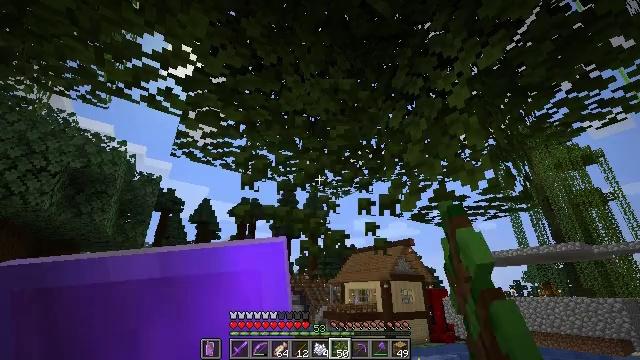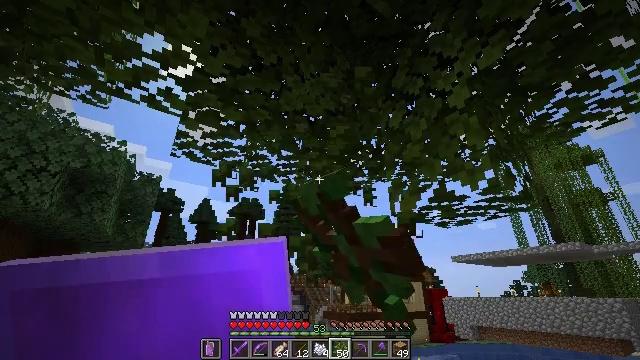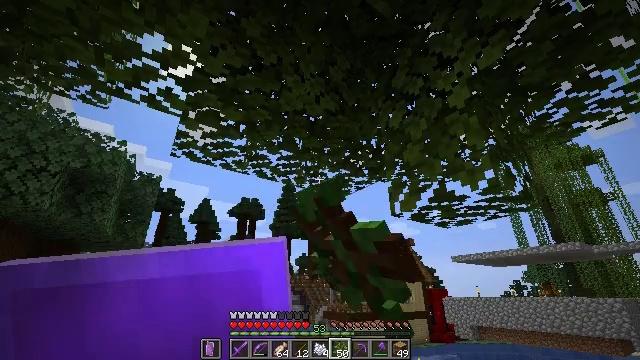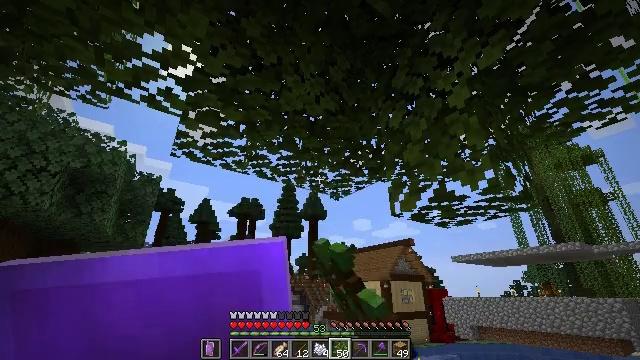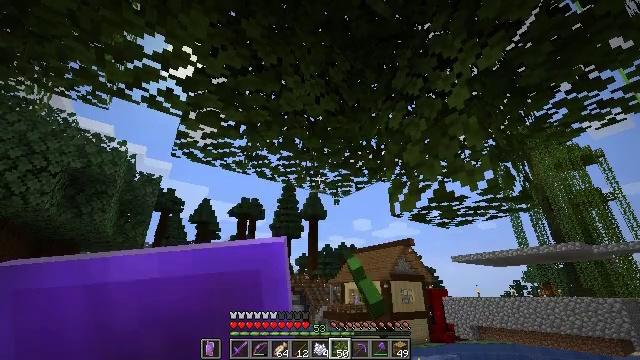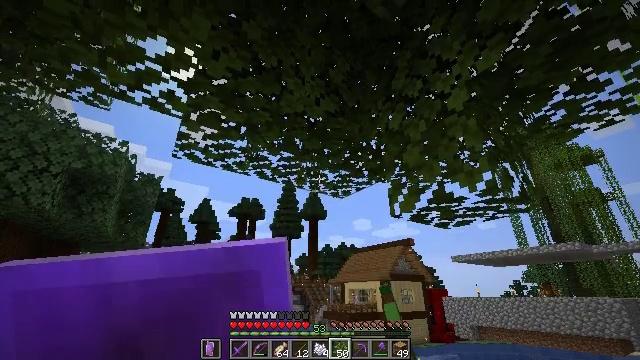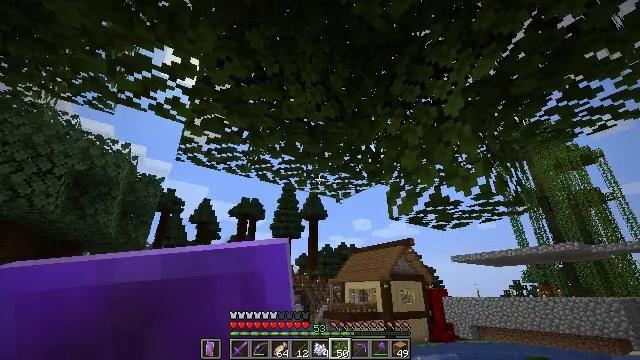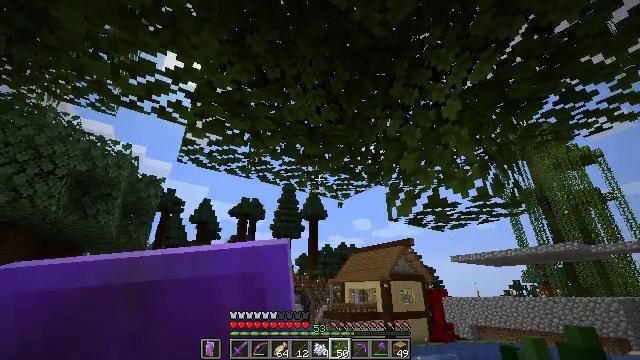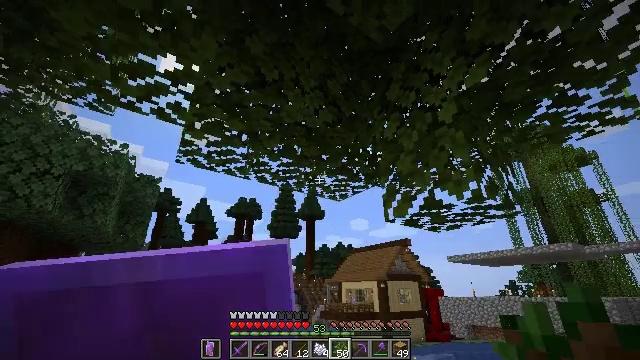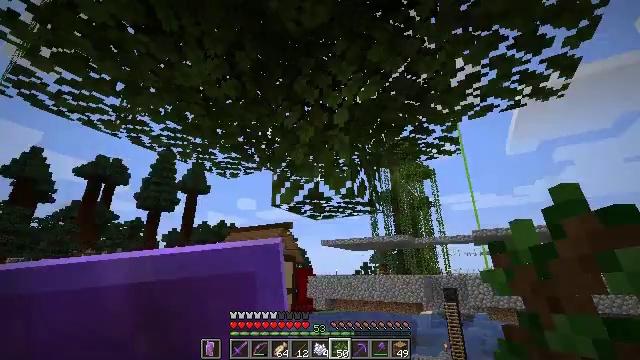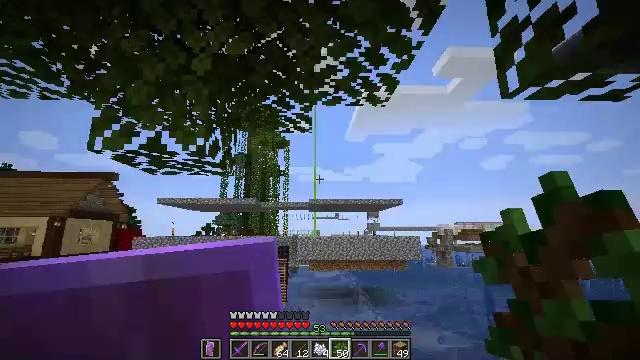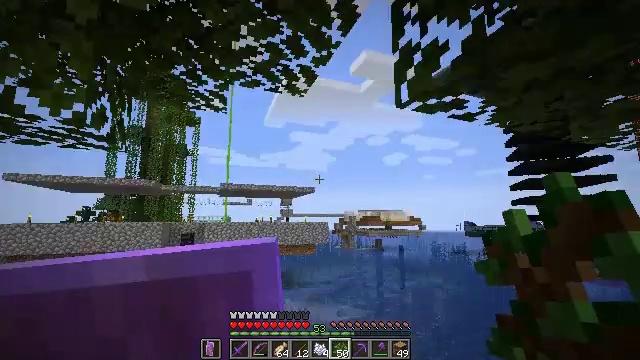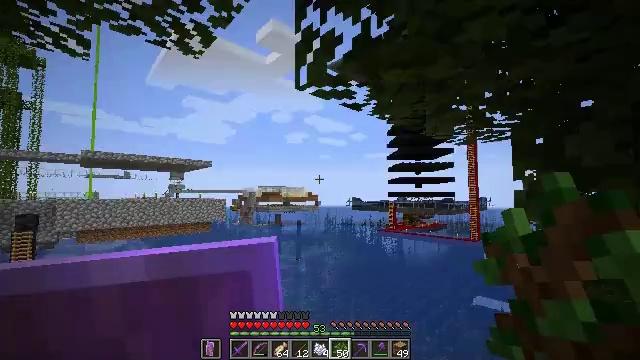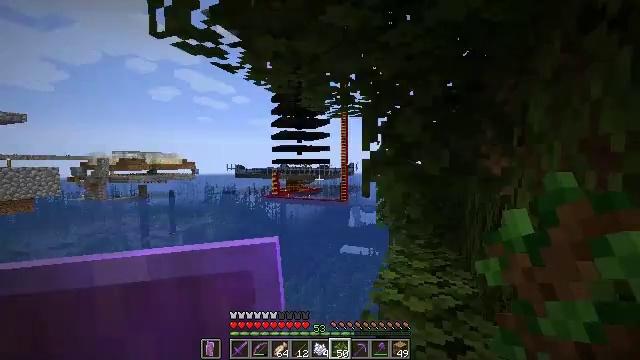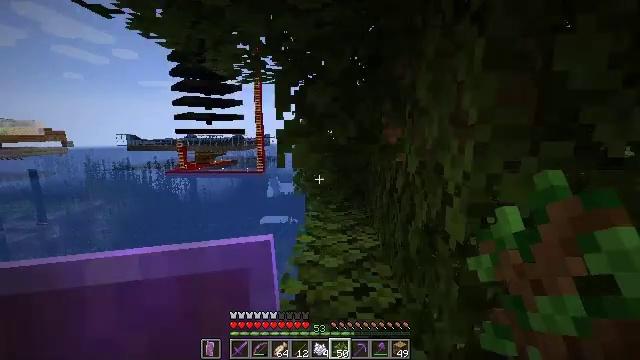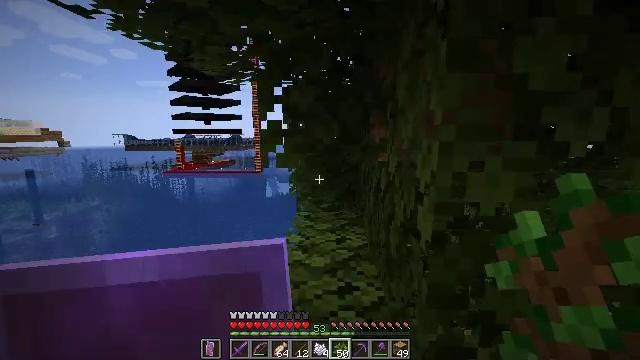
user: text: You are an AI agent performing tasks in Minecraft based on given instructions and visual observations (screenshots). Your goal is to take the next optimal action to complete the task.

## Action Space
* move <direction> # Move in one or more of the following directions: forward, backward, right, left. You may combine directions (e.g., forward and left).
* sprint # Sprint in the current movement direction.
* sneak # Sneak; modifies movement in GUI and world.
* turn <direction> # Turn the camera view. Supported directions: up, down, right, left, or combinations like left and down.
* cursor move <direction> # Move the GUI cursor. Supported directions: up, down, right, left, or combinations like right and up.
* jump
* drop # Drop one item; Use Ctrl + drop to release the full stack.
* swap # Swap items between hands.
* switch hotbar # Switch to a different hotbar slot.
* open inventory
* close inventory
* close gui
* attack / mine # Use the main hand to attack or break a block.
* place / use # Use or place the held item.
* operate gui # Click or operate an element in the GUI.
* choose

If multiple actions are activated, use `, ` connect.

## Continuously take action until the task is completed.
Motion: motion action
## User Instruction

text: Mine the oak log.
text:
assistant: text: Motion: sneak, attack / mine
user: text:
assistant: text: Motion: sneak, attack / mine
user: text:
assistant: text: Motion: sneak, attack / mine
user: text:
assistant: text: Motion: move back, sneak
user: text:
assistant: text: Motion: move back, sneak
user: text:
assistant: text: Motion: move back, sneak
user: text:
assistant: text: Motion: move back, sneak
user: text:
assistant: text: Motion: move back, sneak
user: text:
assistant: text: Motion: move back, sneak, turn right and down
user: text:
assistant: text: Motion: move back, sneak, turn right and down
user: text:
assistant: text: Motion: move back, sneak, turn right and down
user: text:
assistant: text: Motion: move back and move right, sneak, turn right and down
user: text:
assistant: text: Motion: move back and move right, sneak, turn right and down
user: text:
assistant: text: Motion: move right, sneak, turn right and down
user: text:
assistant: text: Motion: move right, sneak
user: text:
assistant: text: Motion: move right, sneak
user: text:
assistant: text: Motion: move right, sneak
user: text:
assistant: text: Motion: move right, sneak
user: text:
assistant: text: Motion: move forward, sneak
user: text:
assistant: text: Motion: move forward, sneak
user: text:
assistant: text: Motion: move forward and move right, sneak
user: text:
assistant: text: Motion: move forward and move right, sneak
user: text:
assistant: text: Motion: move forward and move right, sneak
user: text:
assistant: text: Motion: move forward and move right, sneak
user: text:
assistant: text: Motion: move forward and move right, sneak, turn right
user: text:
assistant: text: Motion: move forward and move right, sneak, turn right
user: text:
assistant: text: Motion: move forward and move right, sneak, turn right
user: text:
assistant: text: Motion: move forward and move right, sneak, turn right
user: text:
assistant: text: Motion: move forward and move right, sneak
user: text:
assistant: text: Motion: move forward and move right, sneak